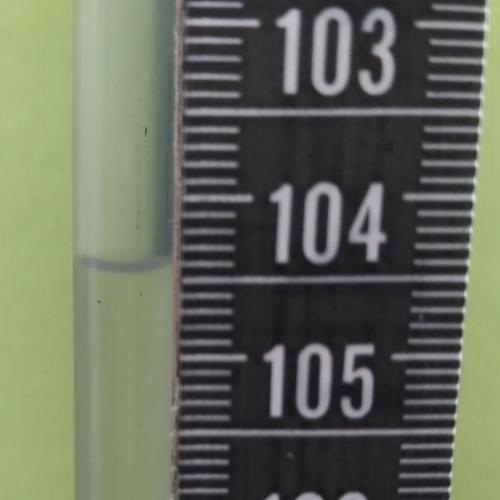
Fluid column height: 104.4 cm